Question: There are some blocks in the picture. Find the smallest square area that can place all the small blocks in the area in a suitable way without overlapping. Return the length of the square side.
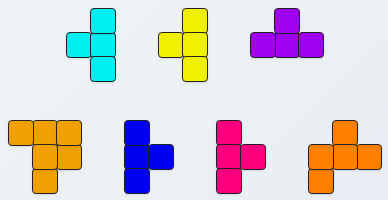
Answer: 6